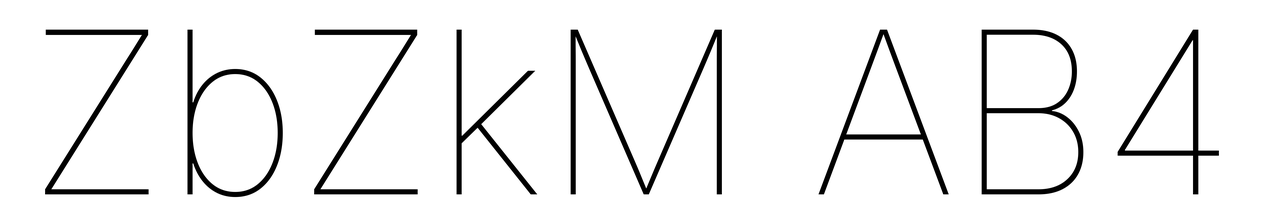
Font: Inter_Thin